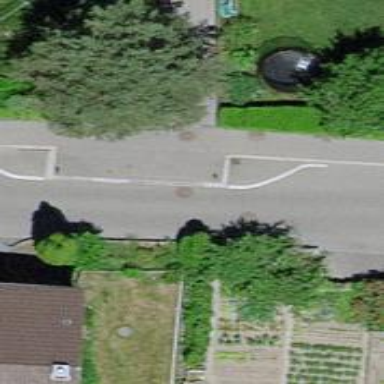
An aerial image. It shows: Chicane for traffic calming.